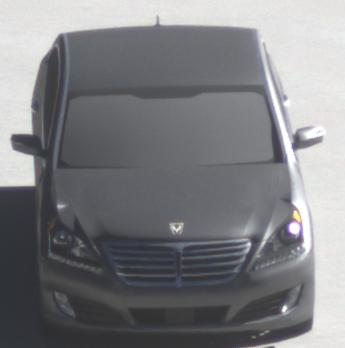
Make: Hyundai
Model: Equus
Detailed model: Gen. 2 VI
Model produced from: 2009
Model produced until: 2016
Doors: 4
Color: gray
Road condition: dry road
Daytime: morning or afternoon
Contrast: high contrast